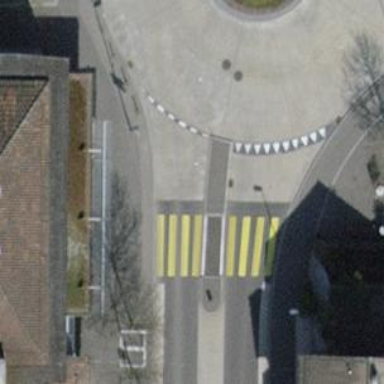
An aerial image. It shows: Kerb serving as barrier.